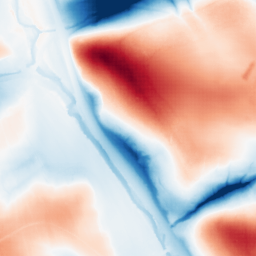
Category: classical
Decomposition family: gaussian_anisotropic
Decomposition parameters: sigma_x: 5
sigma_y: 50
Upsampling method: sinc_hamming
Upsampling parameters: scale: 8
kernel_size: 16
Upsampling scale: 8